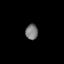
Tissue: lung
Cell type: Epithelial cells
Senescence score: 0.2103
Nuclear area (px): 183
Mean DAPI intensity: 123.77